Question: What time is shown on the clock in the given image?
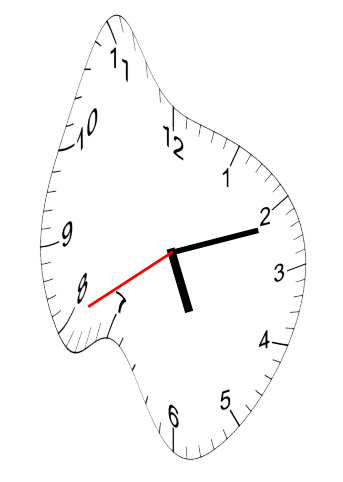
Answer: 05:11:40